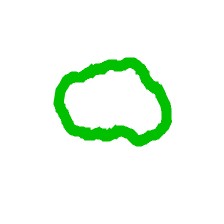
Shape: circle